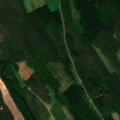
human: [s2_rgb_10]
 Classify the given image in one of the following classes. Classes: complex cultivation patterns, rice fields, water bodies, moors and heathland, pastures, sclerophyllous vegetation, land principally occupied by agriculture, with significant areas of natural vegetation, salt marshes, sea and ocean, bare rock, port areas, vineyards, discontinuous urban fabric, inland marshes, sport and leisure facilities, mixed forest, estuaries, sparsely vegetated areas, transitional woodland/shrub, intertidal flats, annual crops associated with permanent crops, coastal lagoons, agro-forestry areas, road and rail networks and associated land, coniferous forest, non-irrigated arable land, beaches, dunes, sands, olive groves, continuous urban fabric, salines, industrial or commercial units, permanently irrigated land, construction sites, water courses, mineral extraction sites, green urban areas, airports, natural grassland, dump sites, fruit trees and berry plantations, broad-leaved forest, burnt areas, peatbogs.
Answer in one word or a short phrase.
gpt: land principally occupied by agriculture, with significant areas of natural vegetation, coniferous forest, mixed forest, transitional woodland/shrub